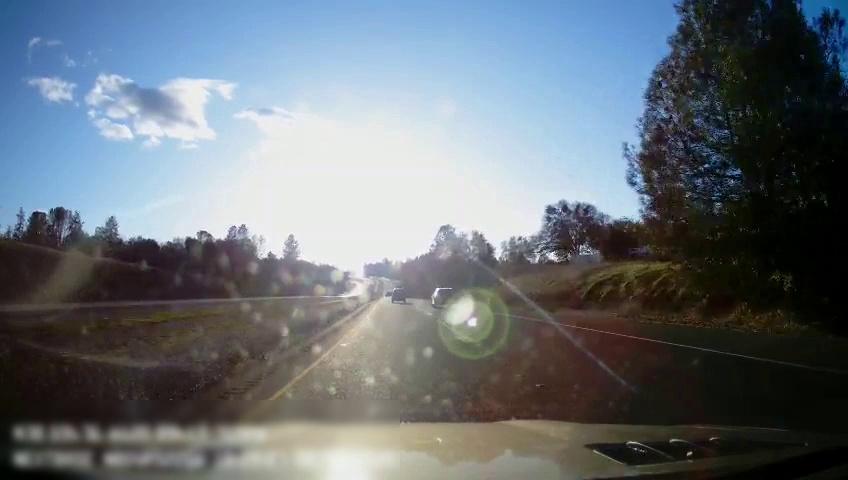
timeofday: Day
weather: Sunny
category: Drivable Space
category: Drivable Space
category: Vehicles | SUV
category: Vehicles | Car
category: Lanes | Current Lane
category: Lanes | Current Lane
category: Lanes | Alternate Lane